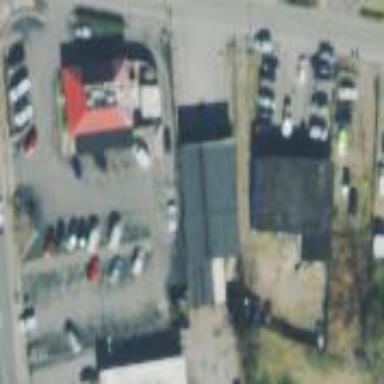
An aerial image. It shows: Retail area.